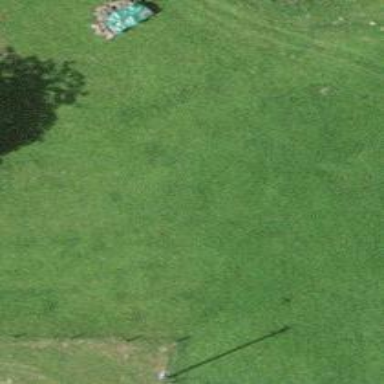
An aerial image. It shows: Path covered in grass.